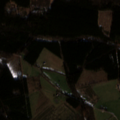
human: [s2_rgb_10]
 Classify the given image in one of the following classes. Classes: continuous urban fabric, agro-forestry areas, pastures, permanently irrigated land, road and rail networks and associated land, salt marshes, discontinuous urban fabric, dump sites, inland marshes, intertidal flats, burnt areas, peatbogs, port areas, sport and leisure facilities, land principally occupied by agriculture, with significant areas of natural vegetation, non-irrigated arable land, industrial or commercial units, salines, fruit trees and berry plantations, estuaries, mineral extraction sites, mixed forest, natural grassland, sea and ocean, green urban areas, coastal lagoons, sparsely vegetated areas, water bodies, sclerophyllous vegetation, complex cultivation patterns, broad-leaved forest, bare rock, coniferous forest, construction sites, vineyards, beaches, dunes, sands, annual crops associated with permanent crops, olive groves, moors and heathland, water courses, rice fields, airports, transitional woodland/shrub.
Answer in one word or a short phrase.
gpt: non-irrigated arable land, complex cultivation patterns, broad-leaved forest, mixed forest